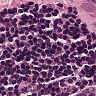
Metastatic tissue present: yes